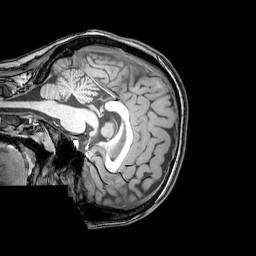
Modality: T1w
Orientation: sagittal
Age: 23
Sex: female
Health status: healthy
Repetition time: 0.081 s
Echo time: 0.037 s